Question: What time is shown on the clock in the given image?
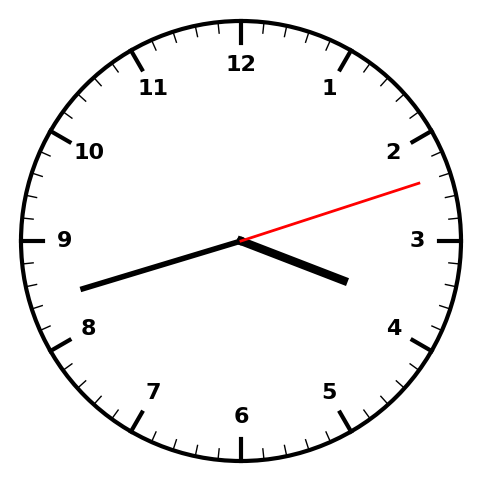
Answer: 03:42:12